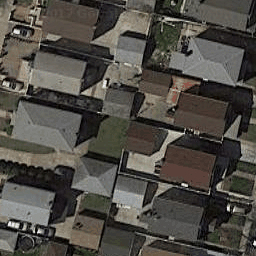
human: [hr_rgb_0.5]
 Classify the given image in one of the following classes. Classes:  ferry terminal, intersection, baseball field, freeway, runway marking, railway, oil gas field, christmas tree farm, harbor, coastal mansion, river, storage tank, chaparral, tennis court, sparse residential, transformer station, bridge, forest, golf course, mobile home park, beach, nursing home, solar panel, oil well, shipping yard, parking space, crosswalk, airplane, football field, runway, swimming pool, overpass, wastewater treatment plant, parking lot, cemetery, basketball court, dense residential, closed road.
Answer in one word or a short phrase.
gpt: dense residential